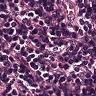
Metastatic tissue present: no